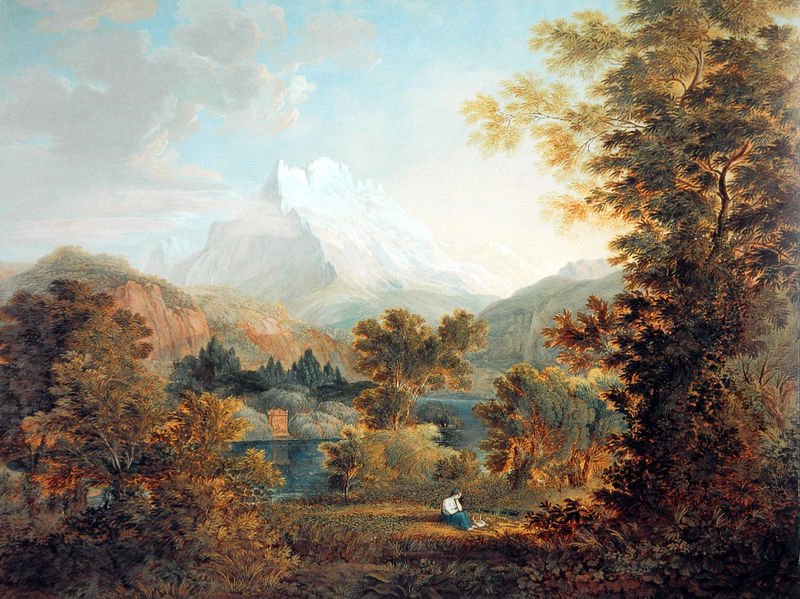
Titel: Gebirgslandschaft mit Trauernder am Ufer eines Sees
Künstler: Joseph Anton Koch
Institution: Privatbesitz
Schlagwörter: baum, berg, blau, blätter, felsen, gemälde, himmel, laub, mann, schatten, wasser, weiß, wolken, bäume, fluss, gelb, grün, landschaft, mädchen, ocker, see, sitzen, ufer, braun, frau, hell, licht, orange, türkis, gebäude, gras, haus, park, schloss, schnee, weg, wiese, wolke, hose, mensch, stein, einsamkeit, feld, ferne, horizont, natur, stamm, strauch, vögel, weite, busch, büsche, einsam, gebüsch, gewässer, sonne, sträucher, figur, sitzend, kind, wald, zart, turm, deutschland, hellblau, sommer, ruhe, abhang, berge, gebirge, gipfel, gletscher, klippen, sonnenlicht, abendsonne, dunst, nebel, tag, massiv, herbst, weis, idylle, rast, stille, friedrich, romantik, turner, deutsch, tiefe, rousseau, ruine, helligkeit, buch, burg, alpen, lichtung, schweiz, gross, gänse, sonnig, himme, landschaftsbild, efeu, weiße, sehnsucht, grünlich, frei, eiche, gebirgslandschaft, blaue hose, esche, koch, bergsee, kastell, arcadien, dddd, berg im hintergrund, berger, blasse wolken, bäume flankieren, ddddd, dsssss, frau sitzt, kleiner see, kühles wasser, landschaft dicht, rotstich, spiegelung klar, woleken, gebirslandschaft, 1800, 1850, herbstlicht